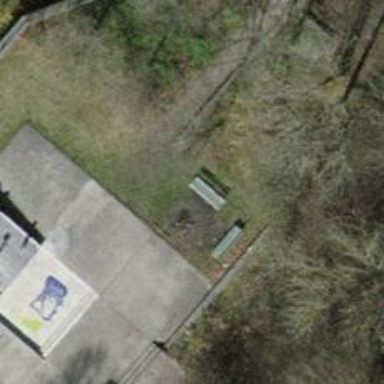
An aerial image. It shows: Bench.